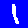
Digit: 1